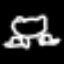
Label: frog